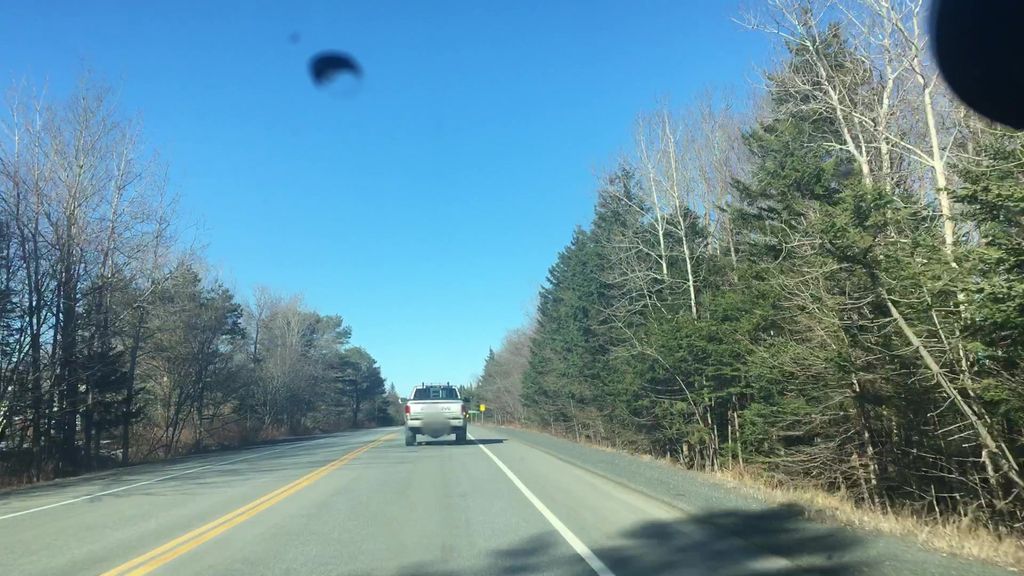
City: halifax